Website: lowes
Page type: customer-info-address
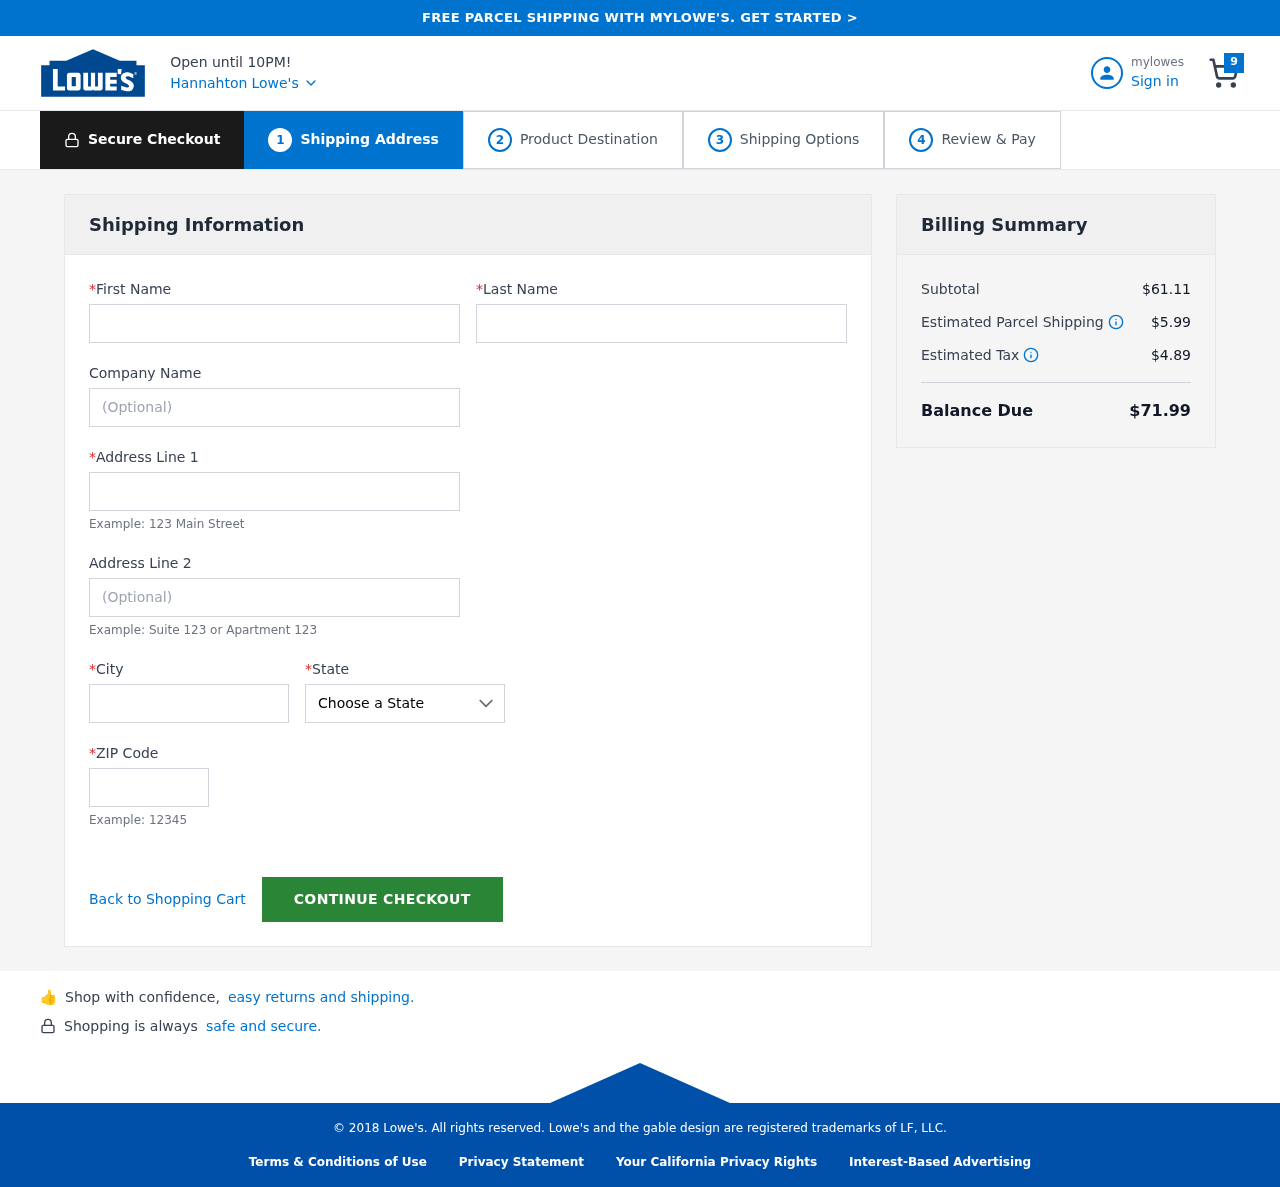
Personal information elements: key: PII_CITY
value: Hannahton
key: PII_COMPANY
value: Reed-Richardson
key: PII_FIRSTNAME
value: Kayla
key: PII_LASTNAME
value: Gonzalez
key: PII_POSTCODE
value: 42219
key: PII_STATE
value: Wisconsin
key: PII_STREET
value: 168 Julie Trafficway
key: PII_STREET2
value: Apt. 438
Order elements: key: ORDER_NUM_ITEMS
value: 9
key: ORDER_SUBTOTAL
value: $61.11
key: ORDER_SHIPPING_COST
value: $5.99
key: ORDER_TAX
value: $4.89
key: ORDER_TOTAL
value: $71.99